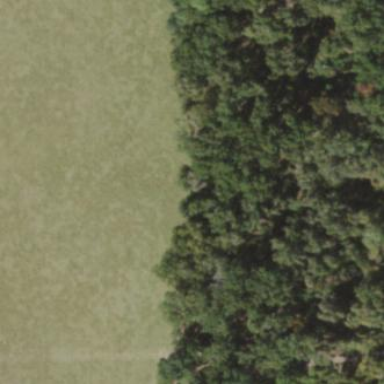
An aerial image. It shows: Mixed woodland with various types of leaves.